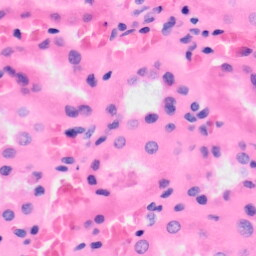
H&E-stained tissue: Kidney